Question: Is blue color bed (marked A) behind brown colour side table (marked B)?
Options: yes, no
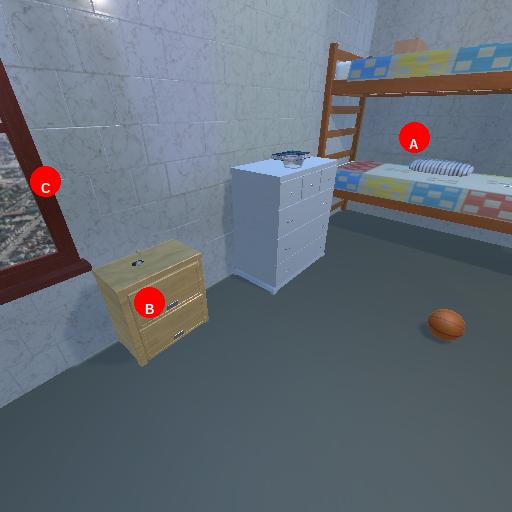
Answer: yes